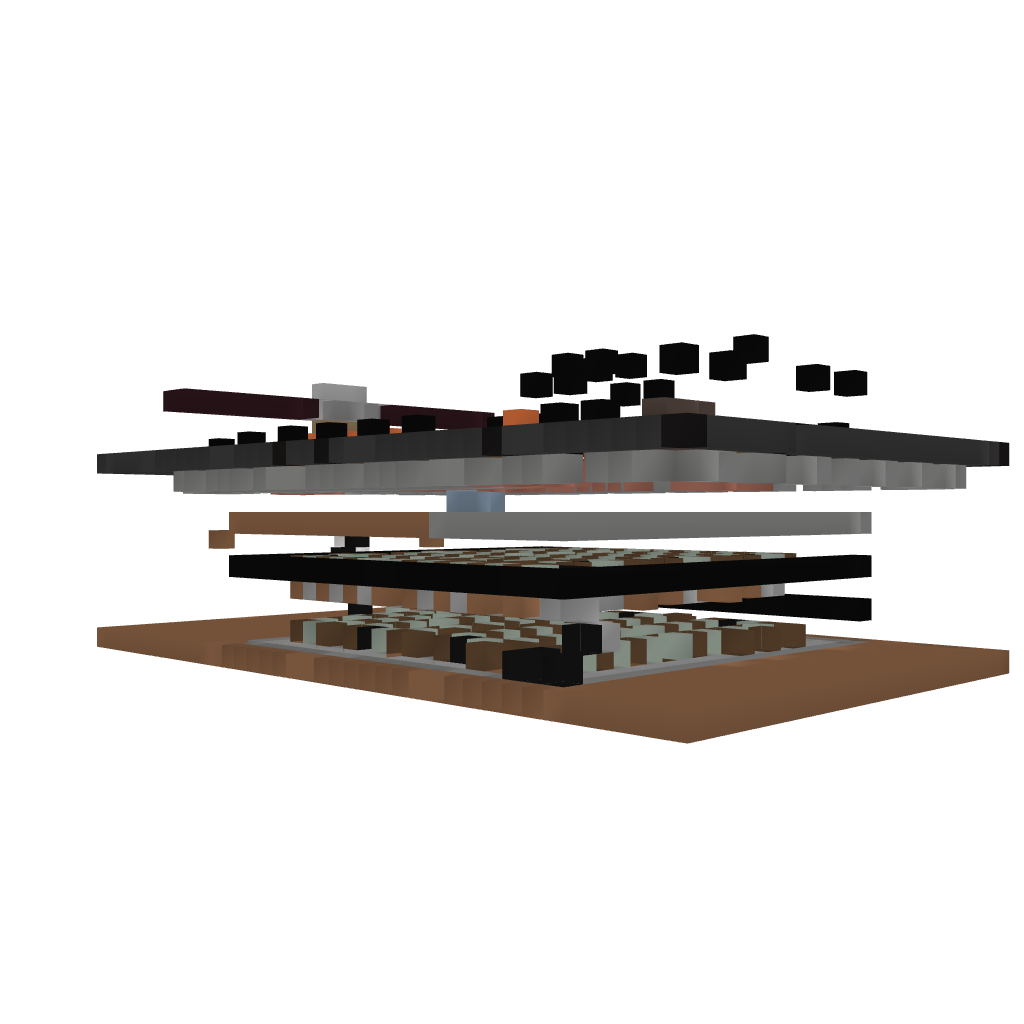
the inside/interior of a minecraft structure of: Southern Shrine